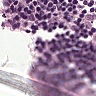
Metastatic tissue present: no